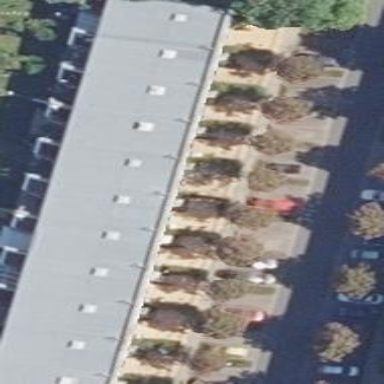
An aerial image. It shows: Terrace building.